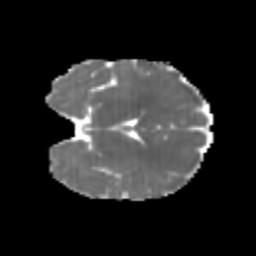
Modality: MD
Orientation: coronal
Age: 6
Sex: female
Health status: healthy